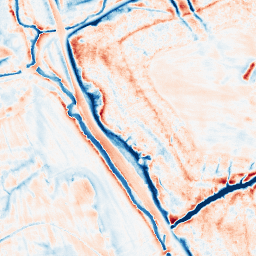
Category: edge_preserving
Decomposition family: anisotropic_diffusion
Decomposition parameters: iterations: 50
kappa: 10
gamma: 0.2
Upsampling method: quintic
Upsampling parameters: scale: 4
Upsampling scale: 4